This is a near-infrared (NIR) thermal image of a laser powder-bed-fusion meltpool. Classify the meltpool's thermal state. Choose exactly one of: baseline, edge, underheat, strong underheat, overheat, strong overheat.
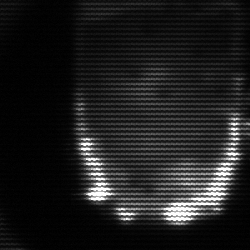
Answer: baseline